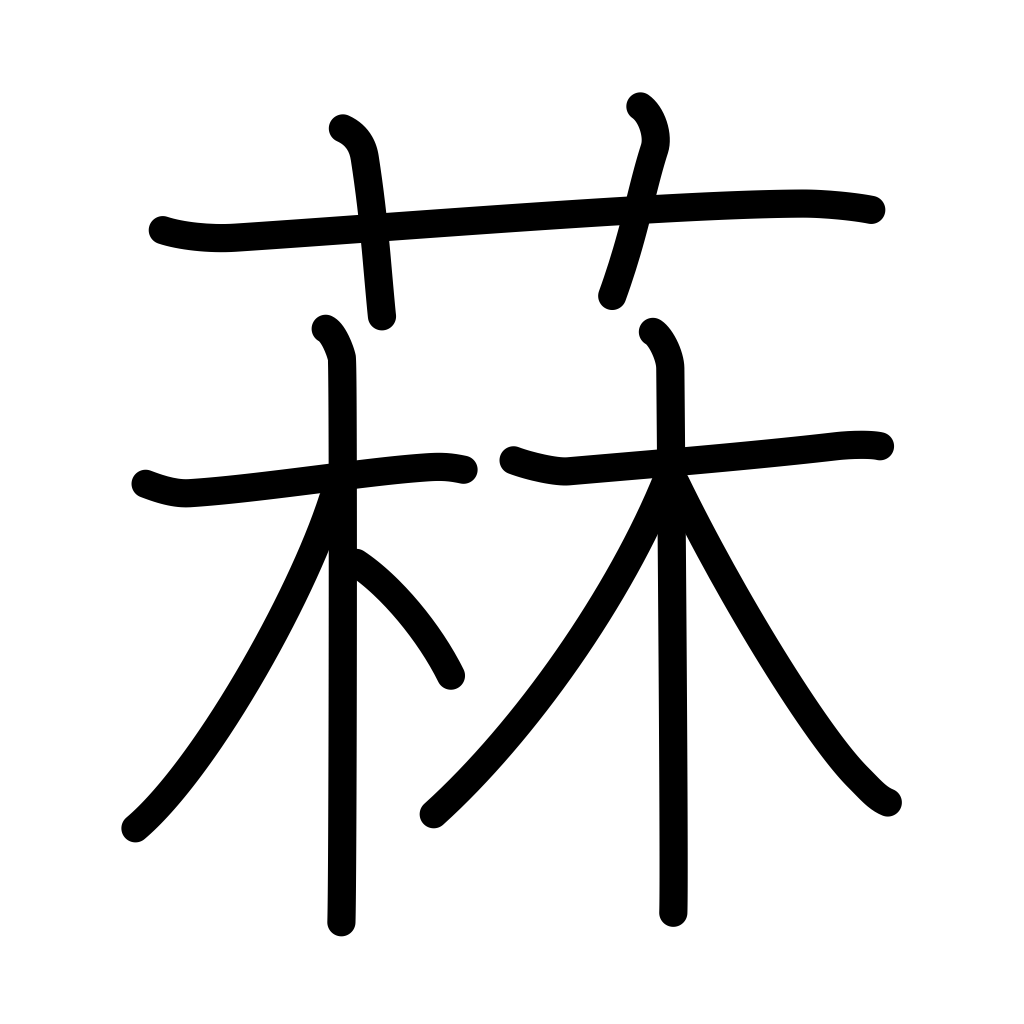
Meaning: kind of thistle